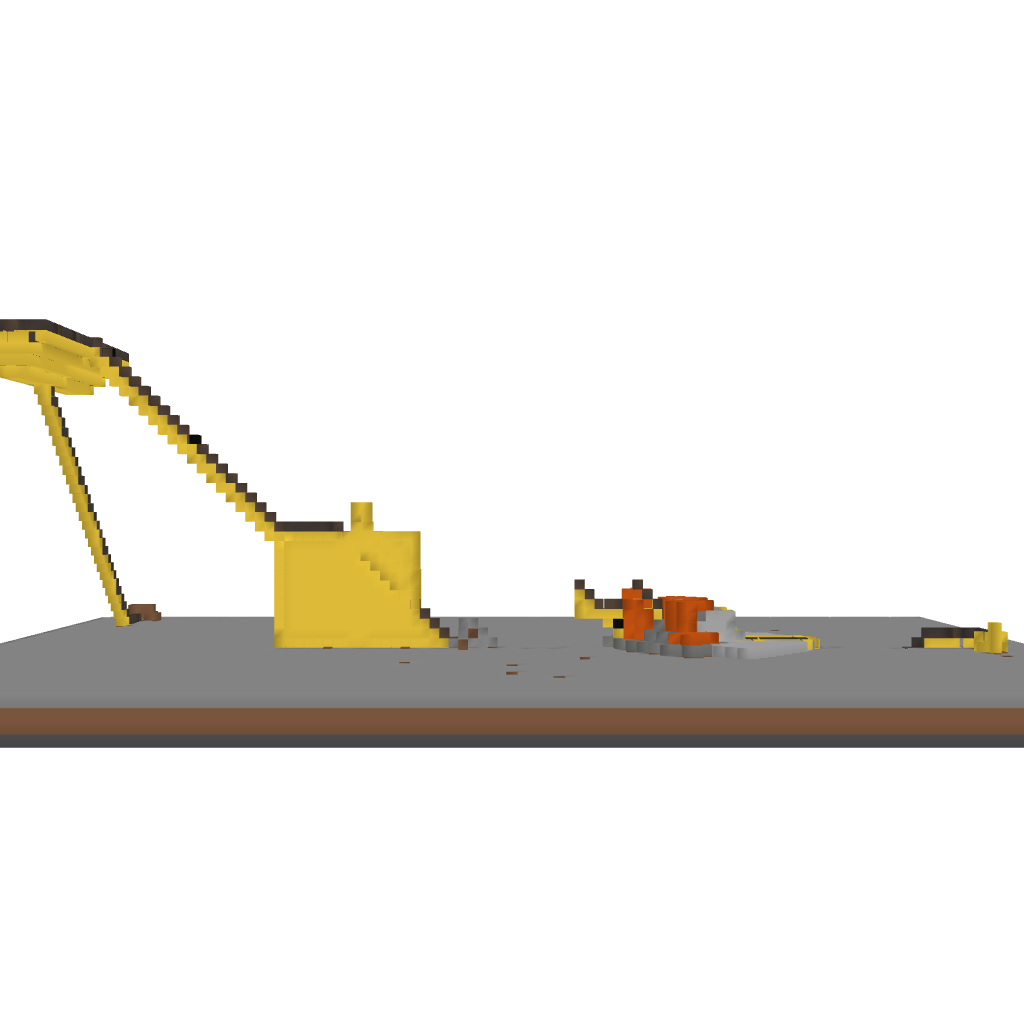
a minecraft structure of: Rollercoaster